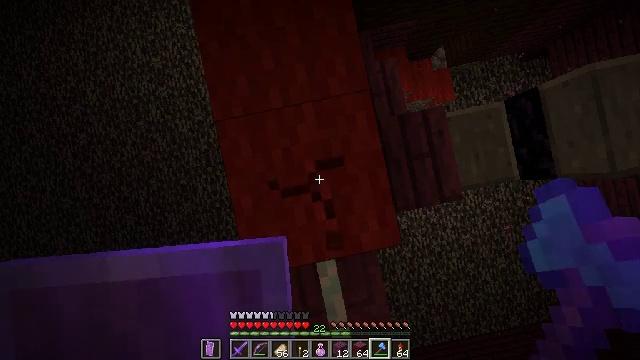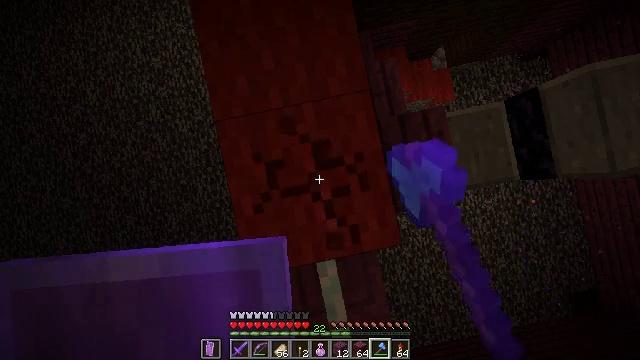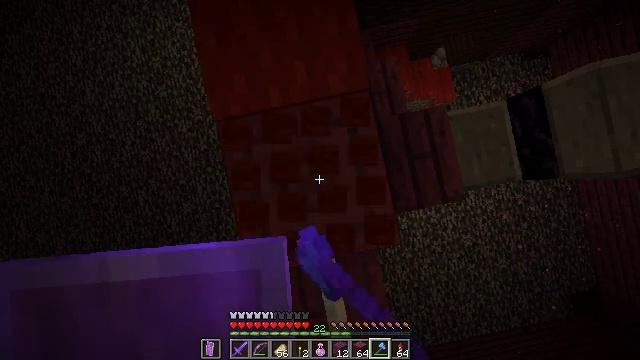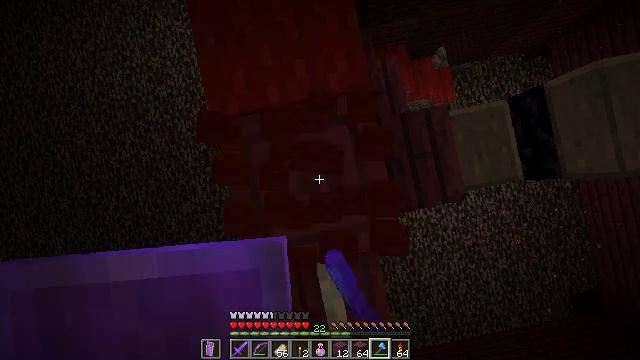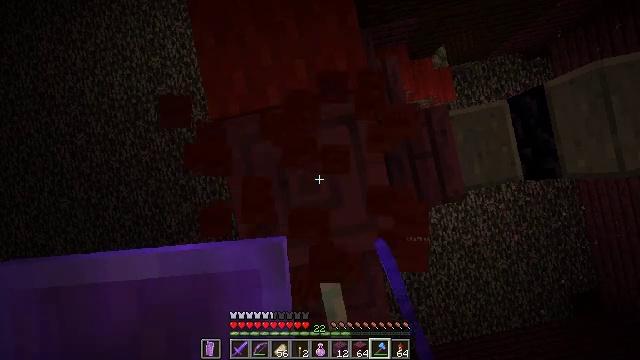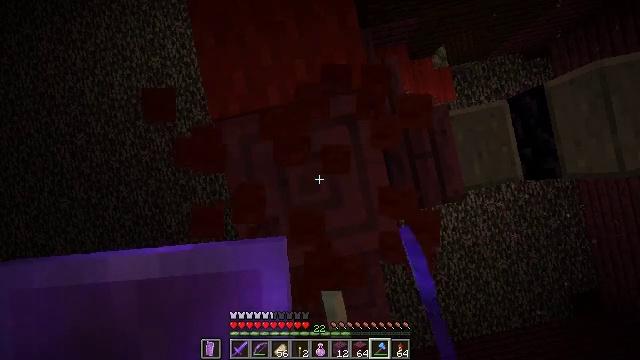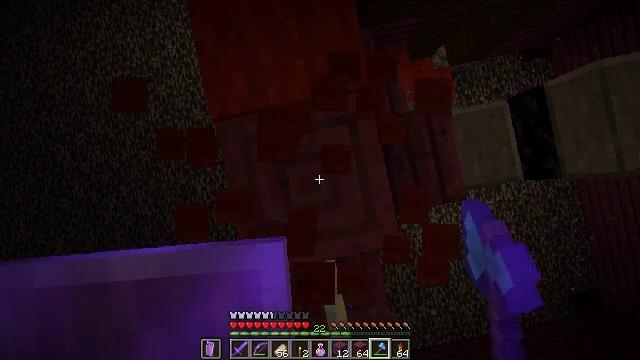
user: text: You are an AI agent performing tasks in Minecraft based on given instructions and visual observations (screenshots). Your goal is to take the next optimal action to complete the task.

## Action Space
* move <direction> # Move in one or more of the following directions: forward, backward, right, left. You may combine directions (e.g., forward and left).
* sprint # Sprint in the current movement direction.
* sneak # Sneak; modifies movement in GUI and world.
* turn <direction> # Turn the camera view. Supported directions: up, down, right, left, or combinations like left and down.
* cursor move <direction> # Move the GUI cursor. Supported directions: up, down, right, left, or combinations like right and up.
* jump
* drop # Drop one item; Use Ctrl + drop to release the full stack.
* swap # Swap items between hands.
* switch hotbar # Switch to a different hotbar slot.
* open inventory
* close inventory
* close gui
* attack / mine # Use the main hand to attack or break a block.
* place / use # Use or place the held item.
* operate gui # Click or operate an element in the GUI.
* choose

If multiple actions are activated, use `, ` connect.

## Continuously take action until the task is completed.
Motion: motion action
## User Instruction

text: Attack the red carpet to pick it up.
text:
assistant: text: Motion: attack / mine
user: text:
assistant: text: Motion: attack / mine
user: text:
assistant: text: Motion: attack / mine
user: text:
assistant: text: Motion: no_op
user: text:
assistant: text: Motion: no_op
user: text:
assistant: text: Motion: no_op
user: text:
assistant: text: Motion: no_op